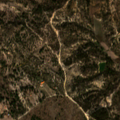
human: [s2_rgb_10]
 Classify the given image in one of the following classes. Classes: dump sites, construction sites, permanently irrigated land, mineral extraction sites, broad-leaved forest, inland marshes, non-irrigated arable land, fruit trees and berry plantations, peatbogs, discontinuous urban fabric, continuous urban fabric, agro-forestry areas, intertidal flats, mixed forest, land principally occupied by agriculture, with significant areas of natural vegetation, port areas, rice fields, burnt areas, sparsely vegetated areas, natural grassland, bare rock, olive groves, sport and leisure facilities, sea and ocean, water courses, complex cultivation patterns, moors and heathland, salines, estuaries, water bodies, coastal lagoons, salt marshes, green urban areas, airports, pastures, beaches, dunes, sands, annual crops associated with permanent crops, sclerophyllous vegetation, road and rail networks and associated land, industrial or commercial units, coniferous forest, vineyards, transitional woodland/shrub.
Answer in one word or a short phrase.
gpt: agro-forestry areas, broad-leaved forest, mixed forest, transitional woodland/shrub